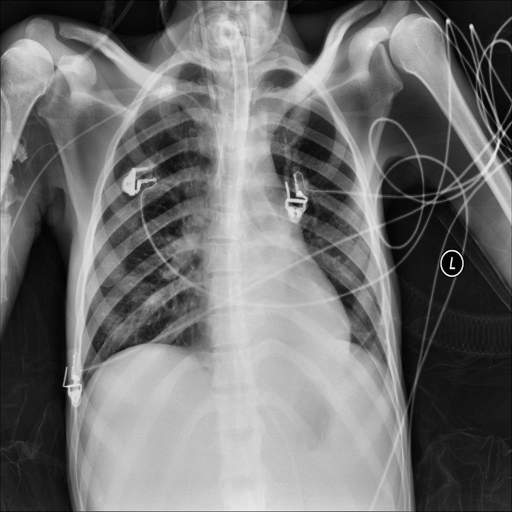
Finding: NORMAL